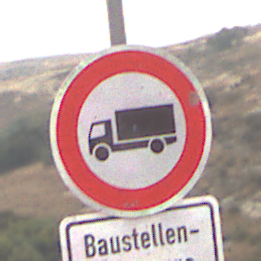
Verkehrszeichen: VerbotFuerKraftfahrzeugeUeberDreiKommaFuenfTonnen
Zusatzzeichen unten: SonstigeFahrzeugePersonengruppenFrei1
Umgebung: Outdoor, Nature
Tageszeit: MorningAfternoon
Wetter: Overcast
Licht: Natural
Jahreszeit: NotSpecified
Kontrast: LowContrast